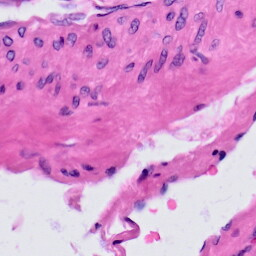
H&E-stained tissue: Prostate